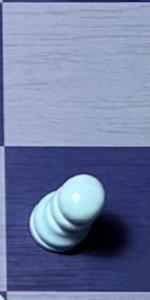
Label: Pawn_White